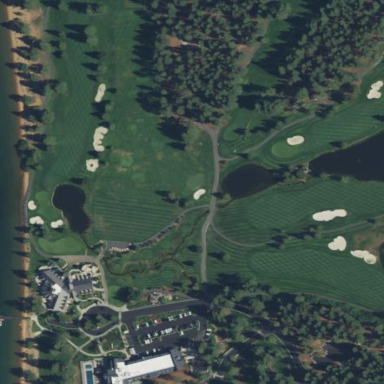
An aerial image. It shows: Area of rough grass used for golf.